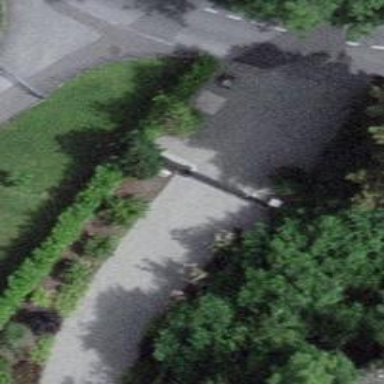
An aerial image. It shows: Gate.